Interaction volume radius: 5 \u00c5
Interaction volume height: 35 \u00c5
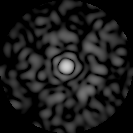
Disorder parameter: 0.8428